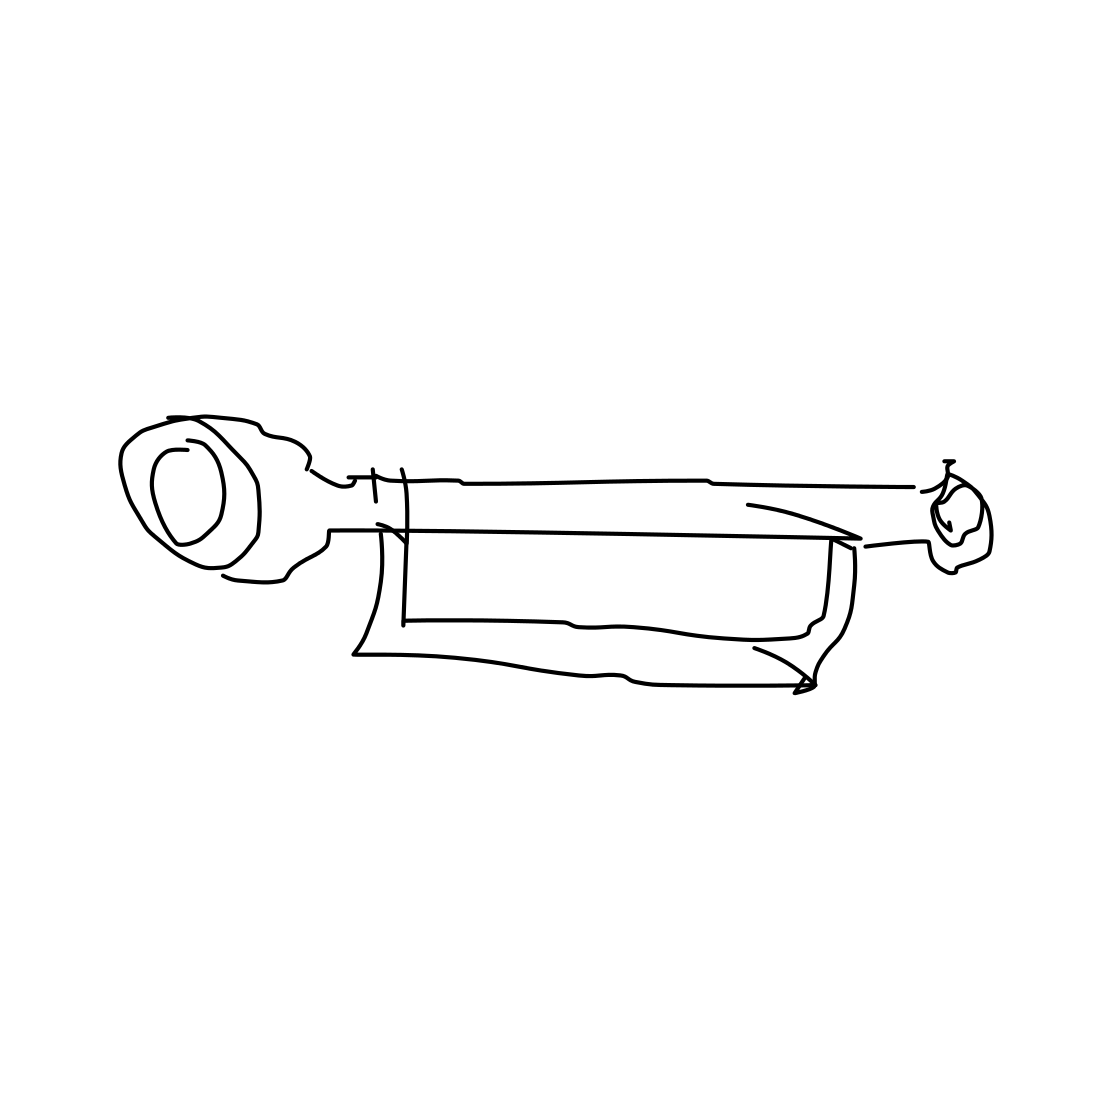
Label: trombone